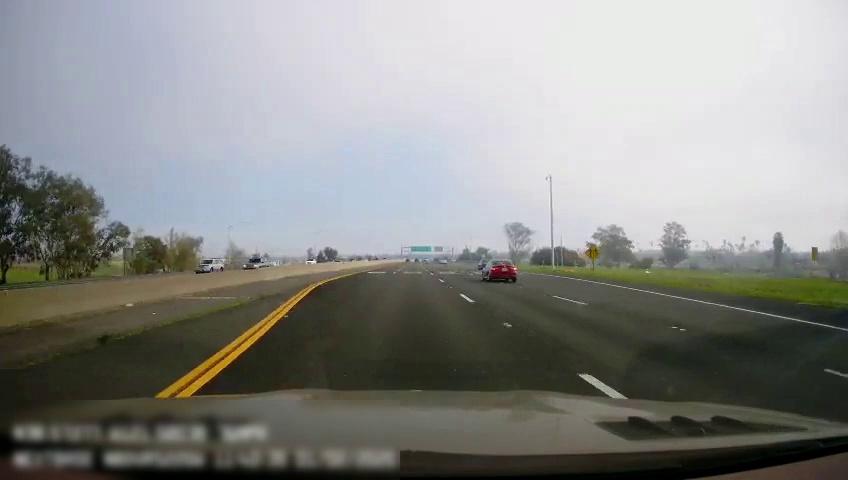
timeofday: Day
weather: Sunny
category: Drivable Space
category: Vehicles | Truck
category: Vehicles | SUV
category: Vehicles | Car
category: Drivable Space
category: Vehicles | Car
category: Vehicles | Car
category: Lanes | Opposite Lane
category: Lanes | Current Lane
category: Lanes | Current Lane
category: Lanes | Alternate Lane
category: Lanes | Alternate Lane
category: Traffic | Signs
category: Traffic | Signs